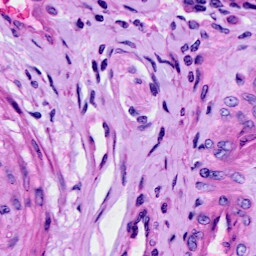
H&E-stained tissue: Cervix